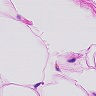
Metastatic tissue present: no